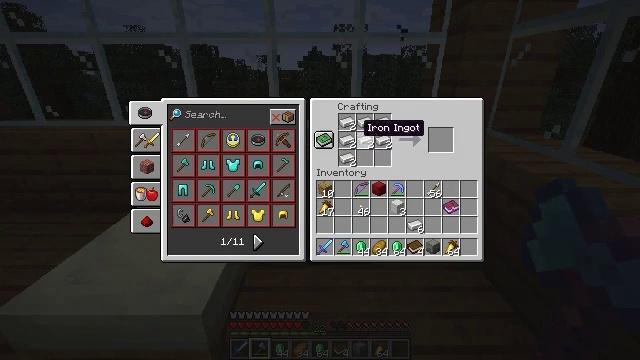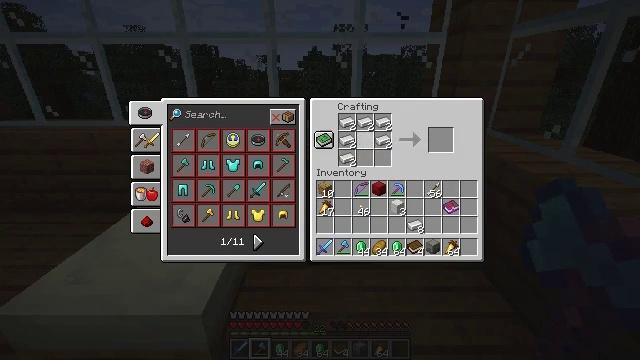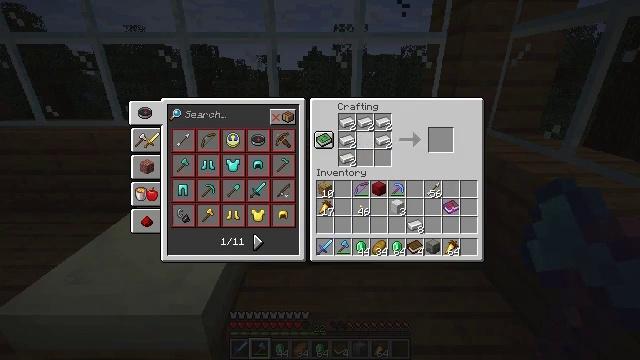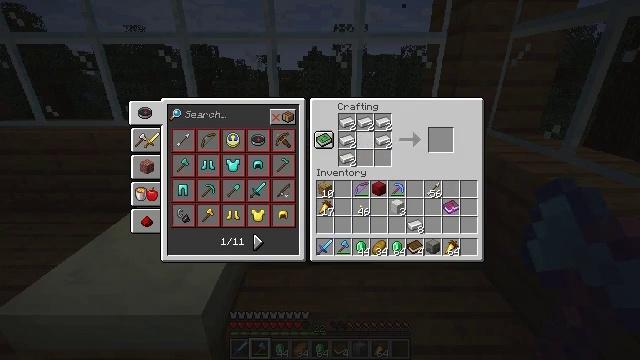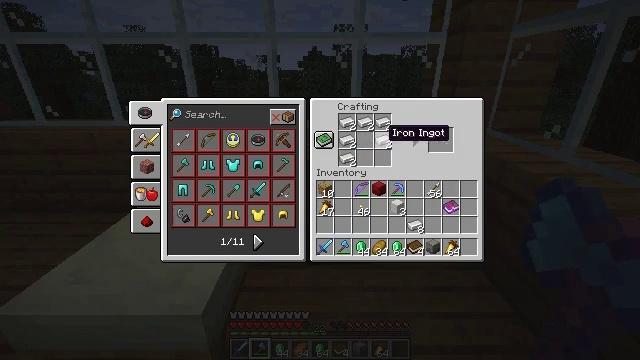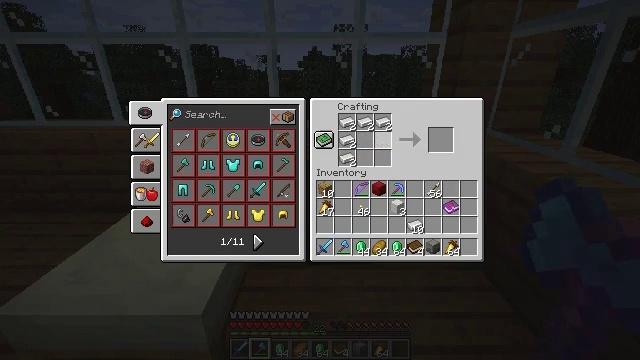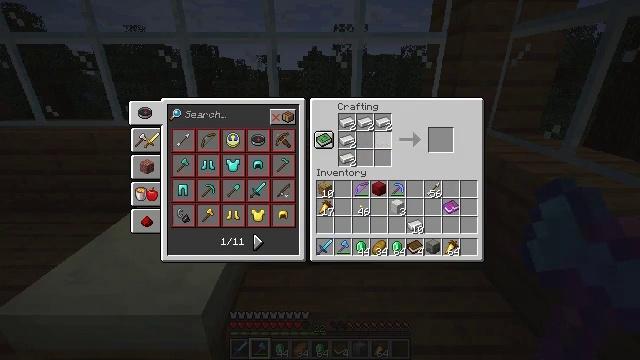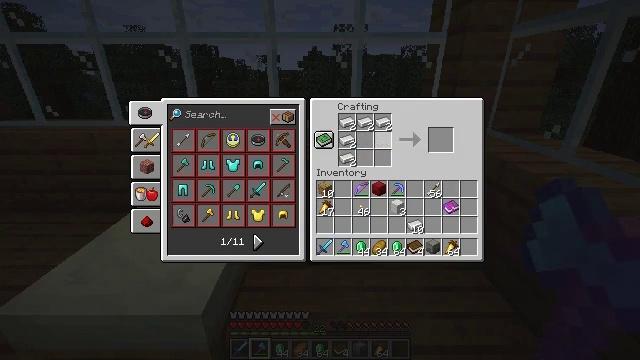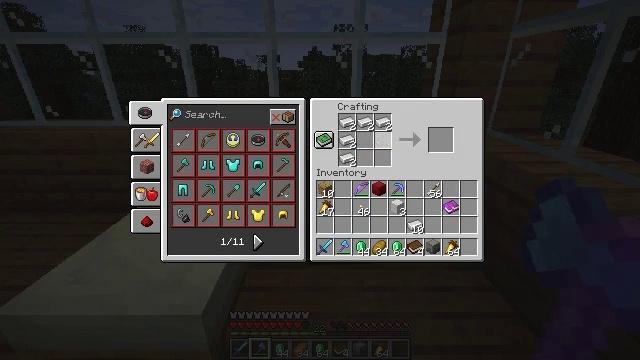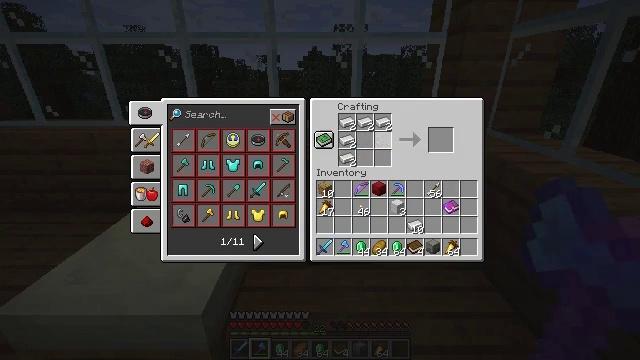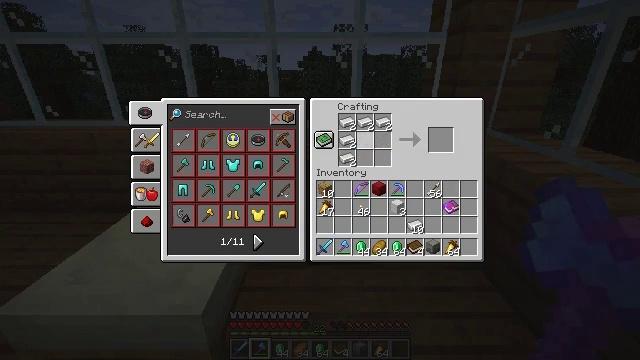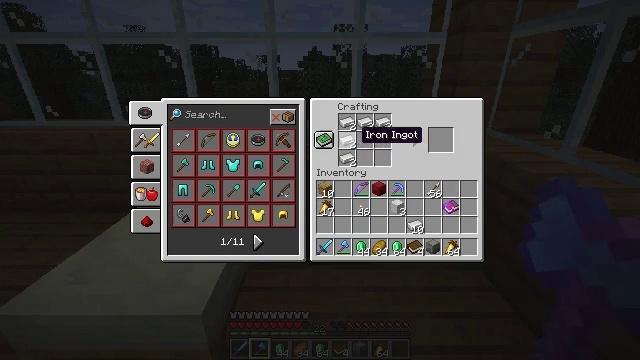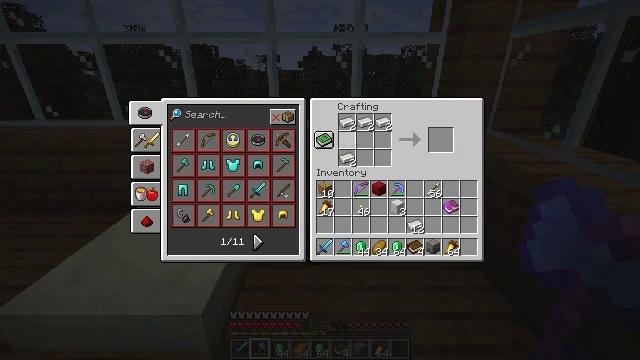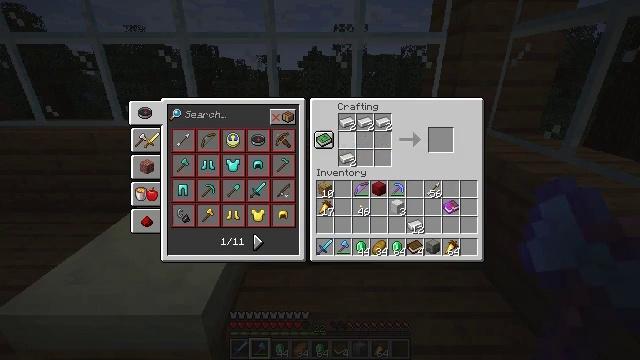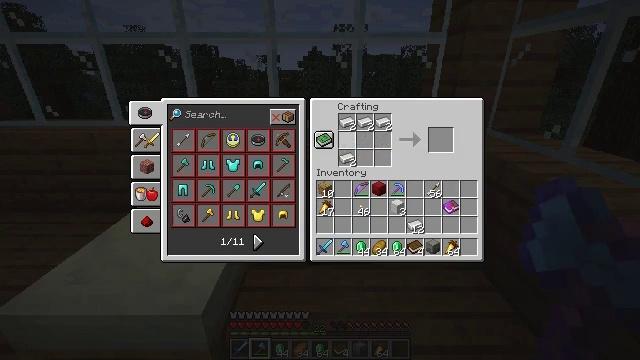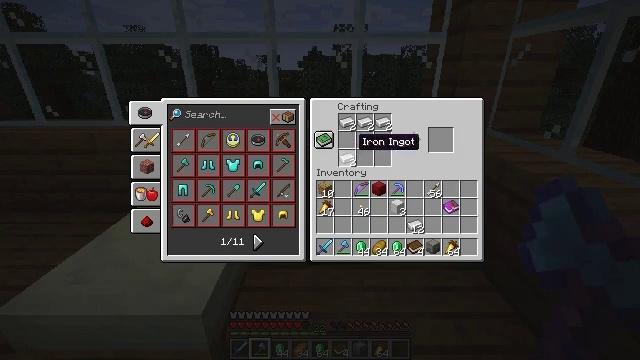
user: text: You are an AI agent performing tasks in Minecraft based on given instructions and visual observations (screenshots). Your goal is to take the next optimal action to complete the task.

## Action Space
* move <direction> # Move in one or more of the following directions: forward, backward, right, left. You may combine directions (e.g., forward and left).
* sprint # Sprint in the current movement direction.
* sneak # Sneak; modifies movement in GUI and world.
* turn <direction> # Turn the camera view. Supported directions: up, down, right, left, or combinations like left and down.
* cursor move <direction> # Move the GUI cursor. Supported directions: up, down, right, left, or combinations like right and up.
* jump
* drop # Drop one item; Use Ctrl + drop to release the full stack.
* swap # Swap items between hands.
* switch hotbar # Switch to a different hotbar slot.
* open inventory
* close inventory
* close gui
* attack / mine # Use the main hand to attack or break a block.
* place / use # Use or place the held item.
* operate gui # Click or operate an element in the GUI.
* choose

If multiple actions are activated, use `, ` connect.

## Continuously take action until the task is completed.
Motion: motion action
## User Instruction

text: Open the crafting table to craft an anvil.
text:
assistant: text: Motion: sneak, operate gui
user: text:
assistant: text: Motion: sneak, operate gui
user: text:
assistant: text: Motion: sneak, operate gui
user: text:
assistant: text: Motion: sneak, cursor move right
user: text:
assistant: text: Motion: sneak, operate gui
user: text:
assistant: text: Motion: sneak, operate gui
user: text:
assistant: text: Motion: sneak, operate gui
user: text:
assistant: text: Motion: sneak
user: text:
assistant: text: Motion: sneak
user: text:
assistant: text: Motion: sneak, cursor move left
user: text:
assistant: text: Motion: sneak
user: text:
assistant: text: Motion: sneak, operate gui
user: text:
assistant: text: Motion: sneak, operate gui
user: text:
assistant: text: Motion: sneak, operate gui
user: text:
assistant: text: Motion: sneak
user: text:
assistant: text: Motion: sneak
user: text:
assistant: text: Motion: sneak
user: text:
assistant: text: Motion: sneak, operate gui
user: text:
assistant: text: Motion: sneak, operate gui
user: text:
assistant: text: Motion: sneak, cursor move up, operate gui
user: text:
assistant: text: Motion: sneak, cursor move up
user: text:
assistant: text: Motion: sneak
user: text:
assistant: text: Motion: sneak
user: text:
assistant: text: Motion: sneak, operate gui
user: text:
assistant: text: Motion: sneak, operate gui
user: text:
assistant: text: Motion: sneak, cursor move right, operate gui
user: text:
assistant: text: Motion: sneak, cursor move right
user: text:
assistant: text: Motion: sneak
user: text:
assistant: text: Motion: sneak
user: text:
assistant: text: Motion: sneak